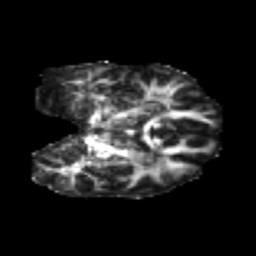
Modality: FA
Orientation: coronal
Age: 20
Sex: female
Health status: healthy
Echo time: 0.074 s